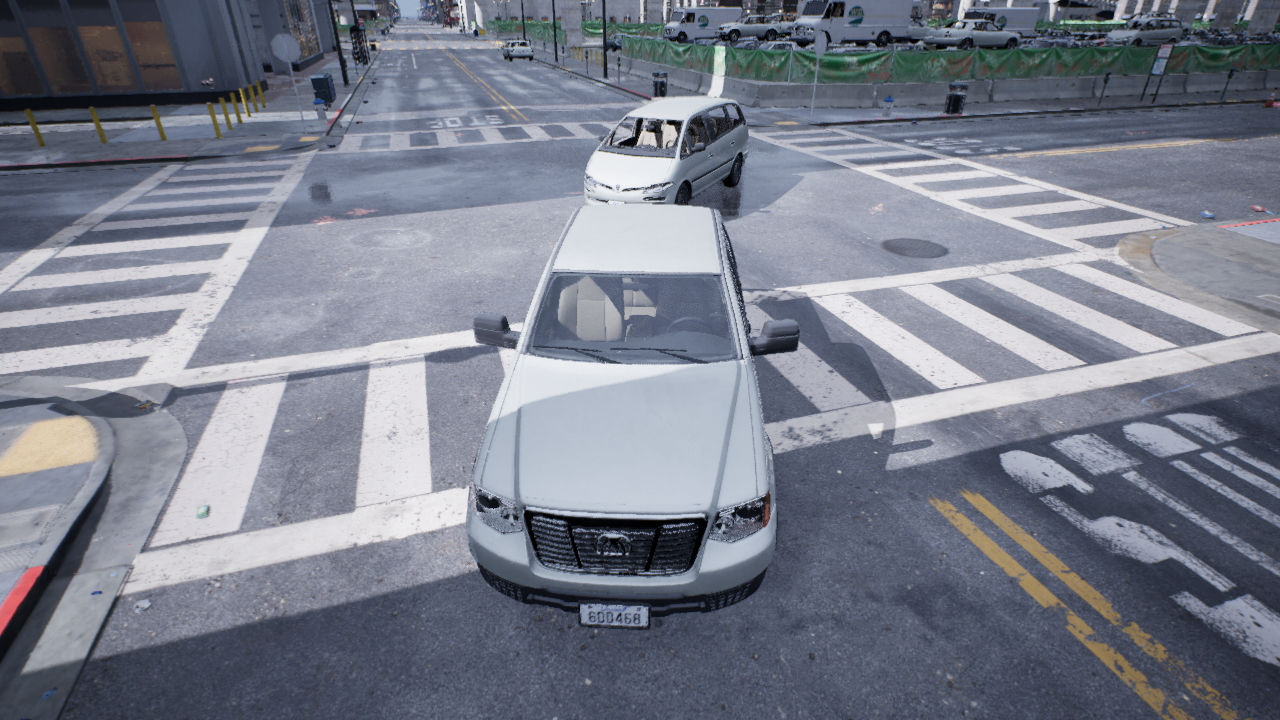
Venue: intersection
Lighting: overcast
Vehicle rig: pickup